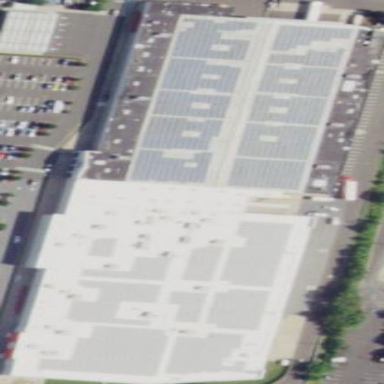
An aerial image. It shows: Retail building.